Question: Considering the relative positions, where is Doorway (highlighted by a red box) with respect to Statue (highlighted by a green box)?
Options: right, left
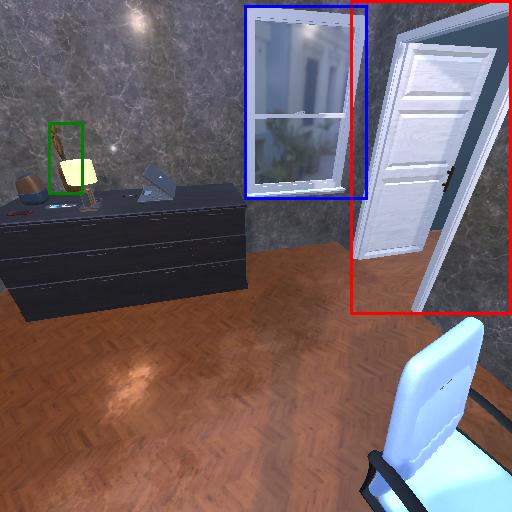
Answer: right